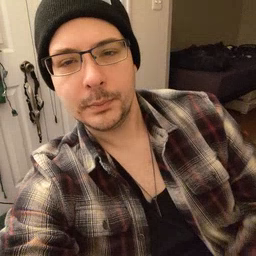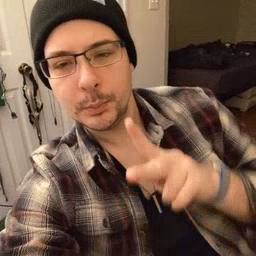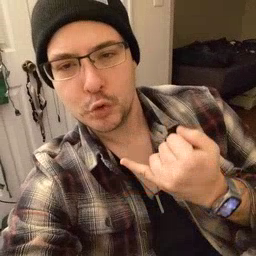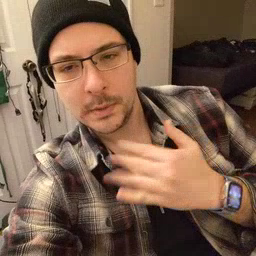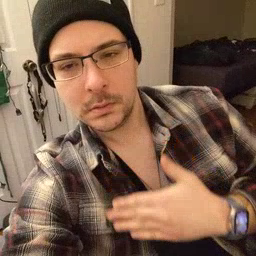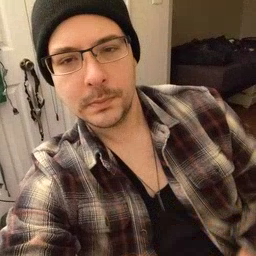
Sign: pajamas